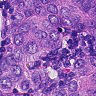
Metastatic tissue present: yes